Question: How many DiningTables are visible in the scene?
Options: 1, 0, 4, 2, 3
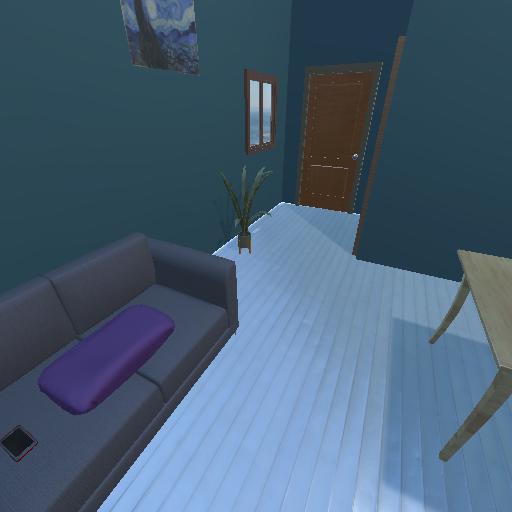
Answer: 1